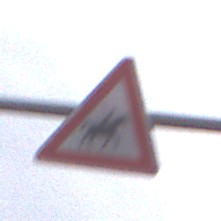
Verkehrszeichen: ReiterLinks
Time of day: MorningAfternoon
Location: Outdoor (Urban)
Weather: Overcast
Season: NotSpecified
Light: Natural